Question: I'd like to change the endpoint address, but it's giving me defined values, I mean, only one value '"/"'. I tried writing there, but it did not work - it is not editable.
How can I change it?

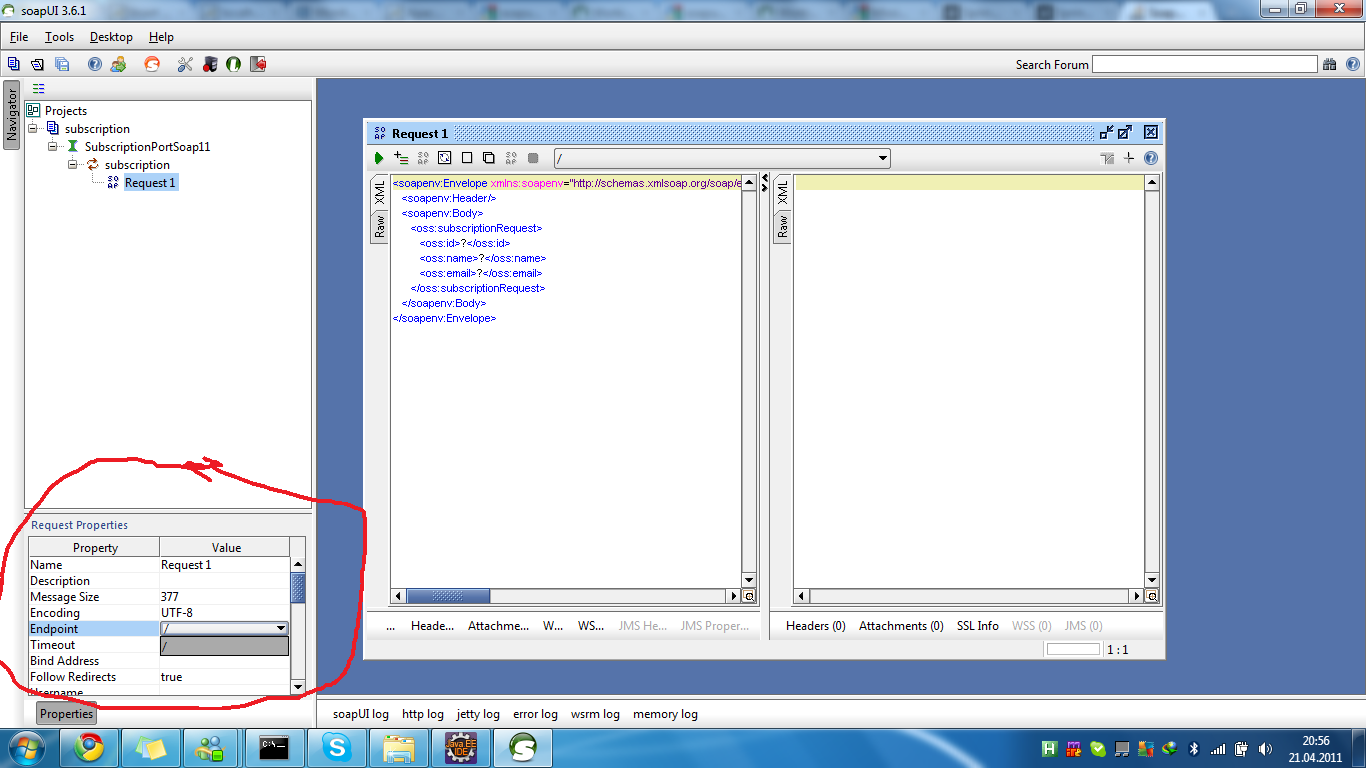
Answer: Look at the request window and expand the select box with the endpoint address. You should see something like this:
'''
/
[edit current...]
[add new endpoint...]
[delete current]
'''
You click on '[edit current...]' and you can change the value.
Here is an example using some available web service from :
<URL>